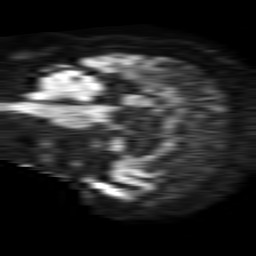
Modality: TRACE
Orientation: sagittal
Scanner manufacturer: philips
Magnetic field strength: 1.5 T
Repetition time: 4.6 s
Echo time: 0.08517 s